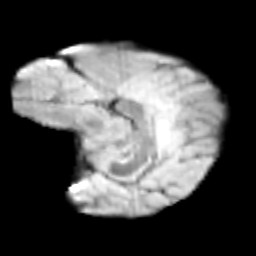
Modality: T2w
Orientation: sagittal
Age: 10
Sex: female
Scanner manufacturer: siemens
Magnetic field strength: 3 T
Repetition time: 3.8 s
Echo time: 0.07 s